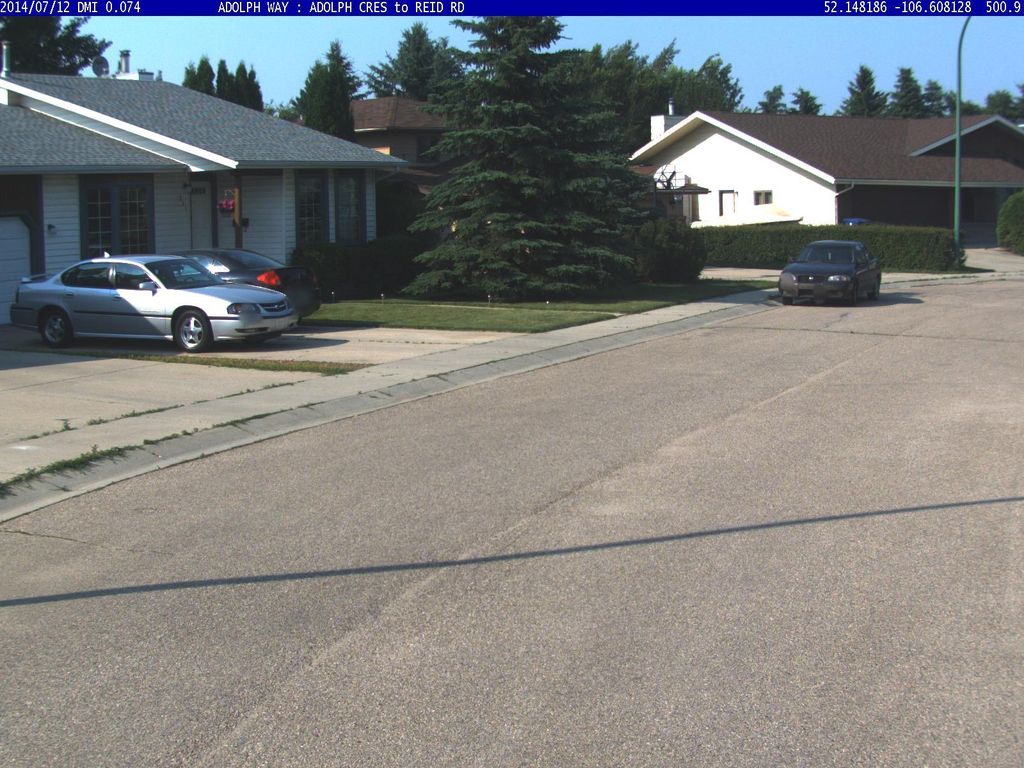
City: saskatoon